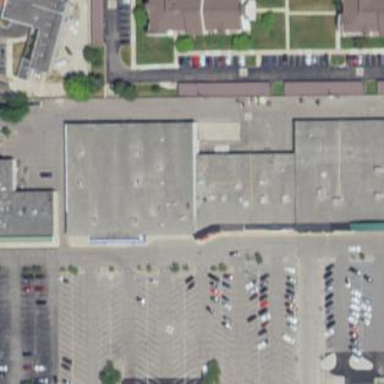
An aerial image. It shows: Outdoor shop located within building.